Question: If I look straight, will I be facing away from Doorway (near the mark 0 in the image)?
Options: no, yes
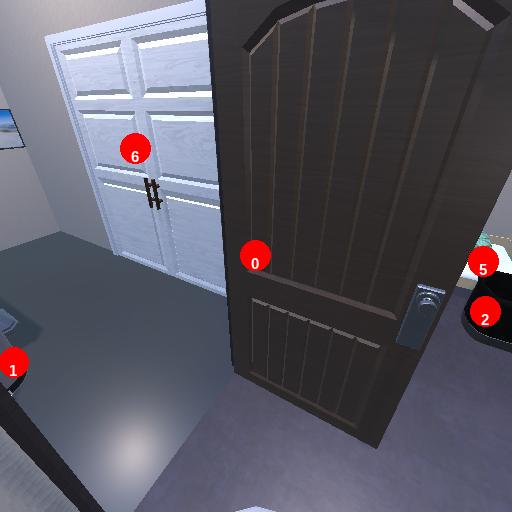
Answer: no